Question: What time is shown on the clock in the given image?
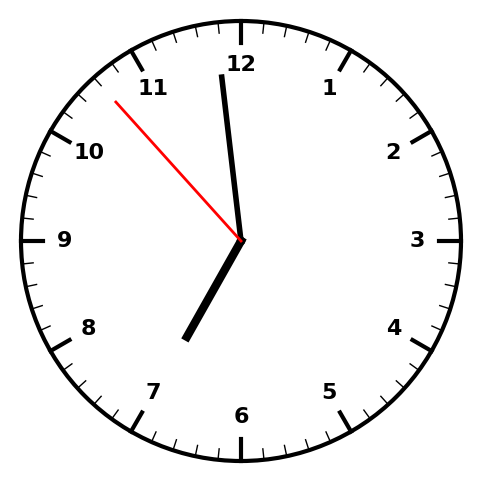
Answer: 06:58:53